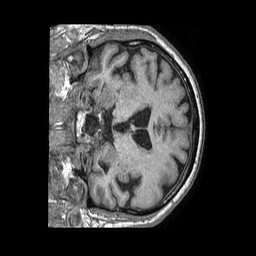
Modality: T1w
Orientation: coronal
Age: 78
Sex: male
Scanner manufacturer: philips
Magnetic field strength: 1.5 T
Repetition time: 0.007597 s
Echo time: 0.003453 s